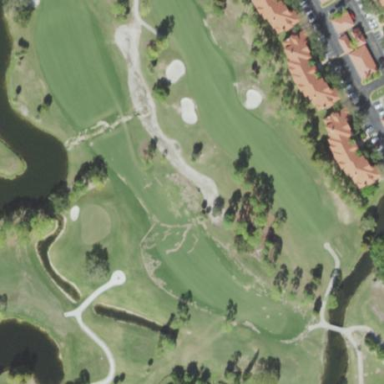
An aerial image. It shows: Sand bunker on golf course.